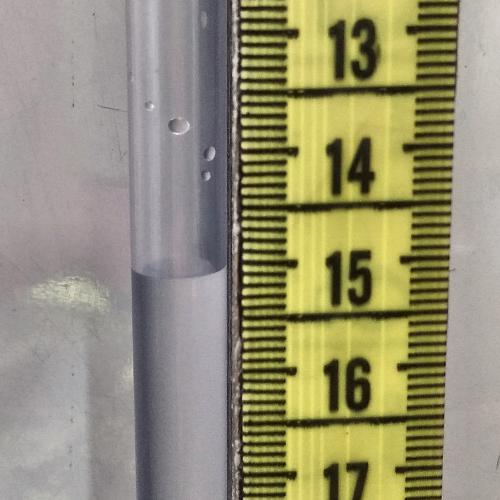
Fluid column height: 15.0 cm